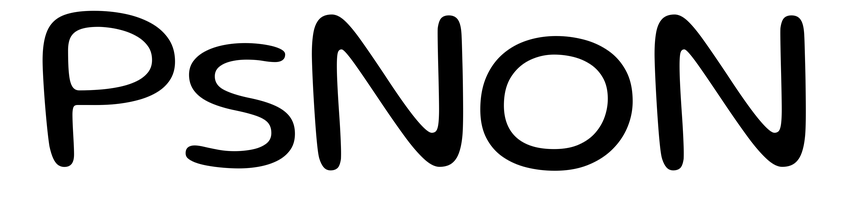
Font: Gluten_Light